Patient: sex M, age 69
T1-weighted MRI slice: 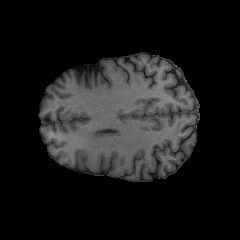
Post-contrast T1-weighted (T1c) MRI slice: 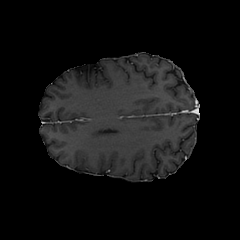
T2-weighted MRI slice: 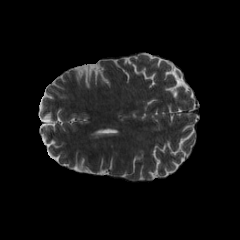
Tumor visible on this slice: no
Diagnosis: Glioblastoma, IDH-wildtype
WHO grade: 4